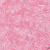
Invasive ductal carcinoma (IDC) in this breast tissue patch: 0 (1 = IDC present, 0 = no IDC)